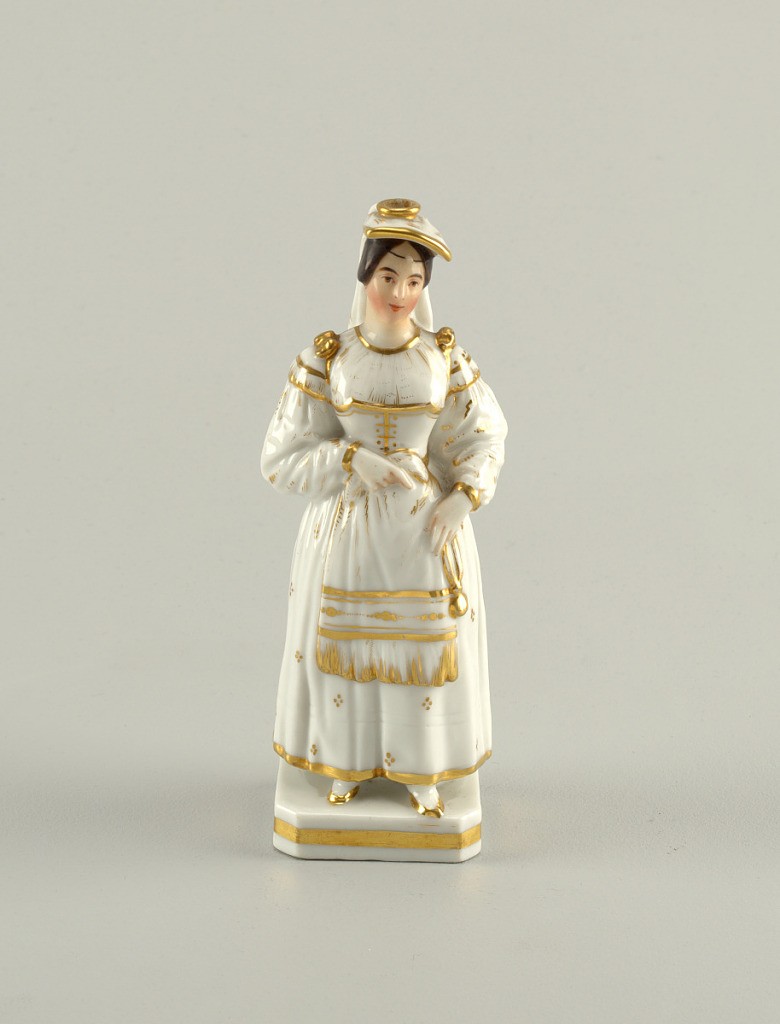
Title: Figures
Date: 19th century
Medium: Glazed and gilt porcelain
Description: A woman dressed in white with gold accents. She wears a fringed apron and carried a gold watch (?)